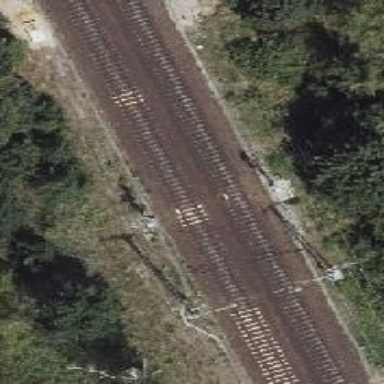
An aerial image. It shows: Railway signal.